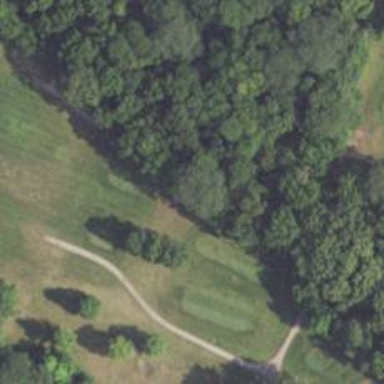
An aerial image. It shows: Path for both road and golf.